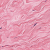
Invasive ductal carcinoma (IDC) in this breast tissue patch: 0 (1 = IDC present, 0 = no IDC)